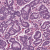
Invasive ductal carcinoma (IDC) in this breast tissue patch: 1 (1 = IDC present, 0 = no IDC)